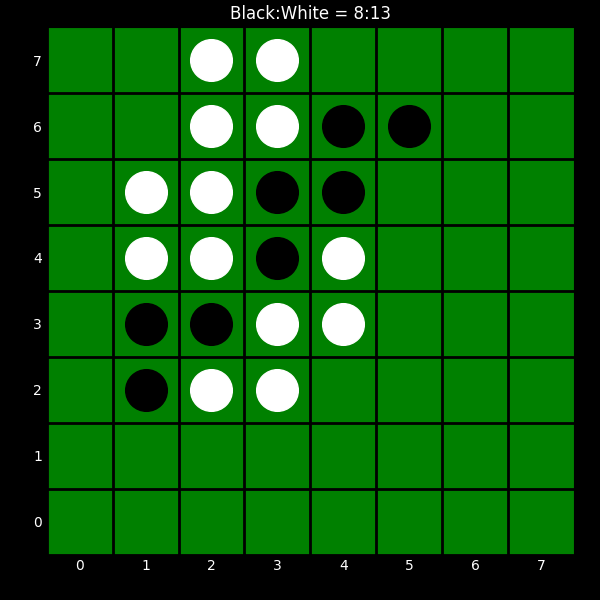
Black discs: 8
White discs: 13